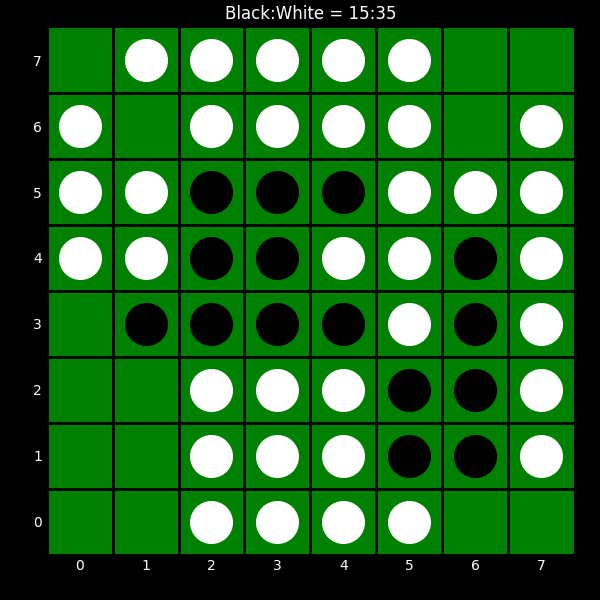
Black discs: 15
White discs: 35